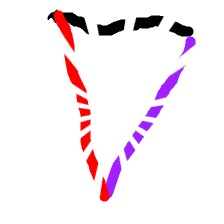
Shape: triangle